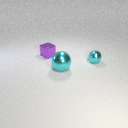
small purple metal cube to the left of small cyan metal sphere